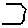
Label: hexagon